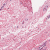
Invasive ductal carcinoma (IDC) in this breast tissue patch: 0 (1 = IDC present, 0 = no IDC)